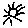
Label: sun